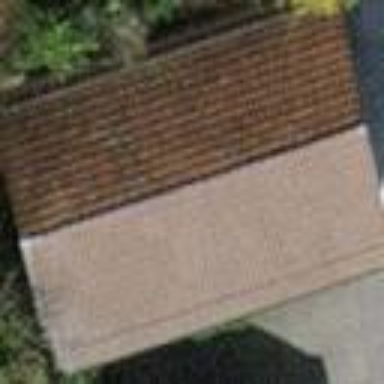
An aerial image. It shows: Garage building.